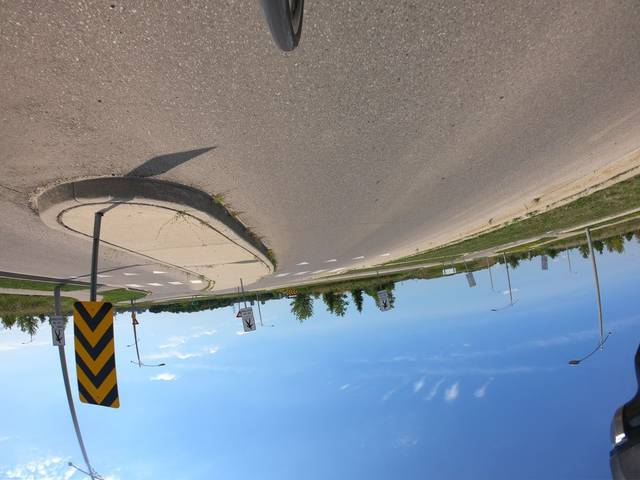
Region: Canada
Coordinates: 43.475, -80.569